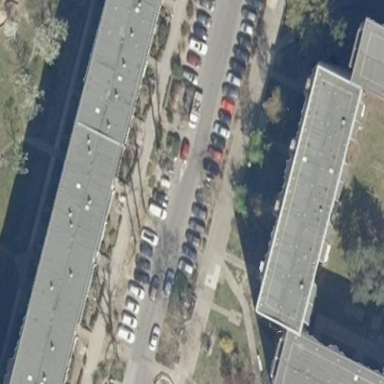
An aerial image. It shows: Building with apartments and flat roof.